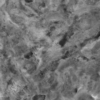
Label: not_dusty